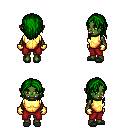
a pixel art fantasy rpg character, female body template, orc, green skin, gold chest armor, red pants, green long hairstyle, gold gloves, gray slippers, four views (front, back, left, right), 2x2 character sprite sheet, small pixel art, hard edges, no anti-aliasing